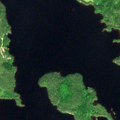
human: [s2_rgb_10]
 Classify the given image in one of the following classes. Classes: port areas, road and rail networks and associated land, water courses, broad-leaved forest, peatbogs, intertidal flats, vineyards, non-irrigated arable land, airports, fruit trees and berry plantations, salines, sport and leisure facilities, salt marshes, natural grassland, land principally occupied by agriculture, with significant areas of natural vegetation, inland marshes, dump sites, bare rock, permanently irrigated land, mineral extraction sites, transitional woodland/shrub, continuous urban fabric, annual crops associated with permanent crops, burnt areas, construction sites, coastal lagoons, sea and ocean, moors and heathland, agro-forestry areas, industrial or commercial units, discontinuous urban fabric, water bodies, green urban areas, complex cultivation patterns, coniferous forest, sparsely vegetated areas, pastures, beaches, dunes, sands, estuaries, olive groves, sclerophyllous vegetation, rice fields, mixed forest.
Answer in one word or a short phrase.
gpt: coniferous forest, mixed forest, water bodies